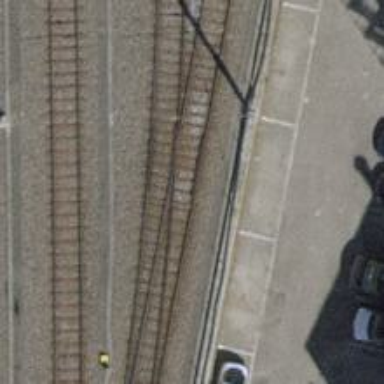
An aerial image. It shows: Railway yard with electrified tracks and single track.